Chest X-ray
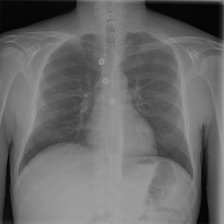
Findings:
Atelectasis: negative
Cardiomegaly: negative
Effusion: negative
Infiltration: negative
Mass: negative
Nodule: negative
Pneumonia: negative
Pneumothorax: negative
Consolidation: negative
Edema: negative
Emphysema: negative
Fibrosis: negative
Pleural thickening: negative
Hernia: negative